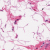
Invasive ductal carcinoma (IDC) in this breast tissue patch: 0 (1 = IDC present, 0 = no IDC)